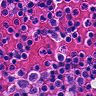
Metastatic tissue present: no